Field crop: maize
Growth stage: 2
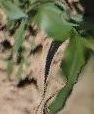
Species: maize